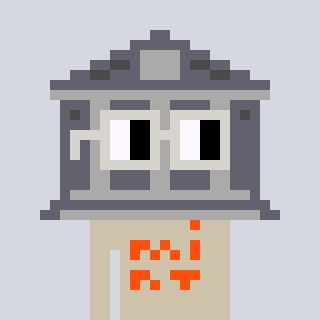
a pixel art character with square light gray glasses, a bank-shaped head and a bege-colored body on a cool background